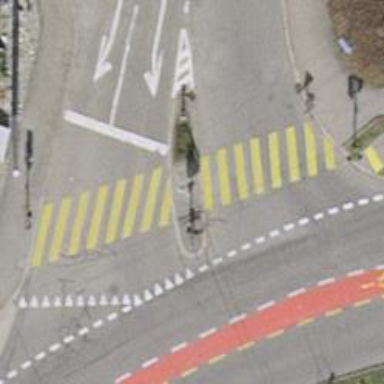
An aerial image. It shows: Uncontrolled zebra crossing with island. The crossing is marked with zebra stripes.